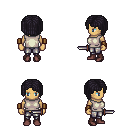
a pixel art fantasy rpg character, female body template, human, tanned skin, white sleeveless shirt, metal pants, raven pageboy hairstyle, leather bracers, maroon shoes, dagger, four views (front, back, left, right), 2x2 character sprite sheet, small pixel art, hard edges, no anti-aliasing